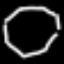
Label: octagon